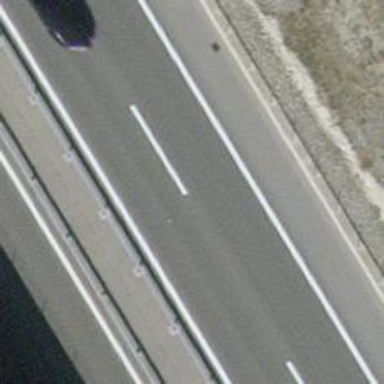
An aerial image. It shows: Asphalt motorway.